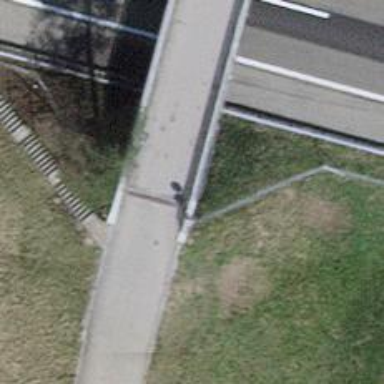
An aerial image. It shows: Concrete footway bridge.